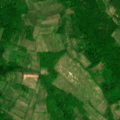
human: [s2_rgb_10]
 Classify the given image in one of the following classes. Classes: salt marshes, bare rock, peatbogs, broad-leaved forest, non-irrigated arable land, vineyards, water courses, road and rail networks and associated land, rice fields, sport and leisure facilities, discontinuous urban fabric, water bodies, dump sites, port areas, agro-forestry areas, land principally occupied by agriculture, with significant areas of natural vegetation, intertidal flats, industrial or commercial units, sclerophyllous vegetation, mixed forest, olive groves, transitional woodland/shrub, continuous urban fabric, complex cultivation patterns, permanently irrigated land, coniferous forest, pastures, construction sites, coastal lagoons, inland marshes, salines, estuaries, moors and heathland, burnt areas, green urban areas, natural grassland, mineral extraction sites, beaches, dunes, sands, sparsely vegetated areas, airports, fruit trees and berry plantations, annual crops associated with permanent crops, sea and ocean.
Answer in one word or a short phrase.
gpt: pastures, complex cultivation patterns, land principally occupied by agriculture, with significant areas of natural vegetation, broad-leaved forest